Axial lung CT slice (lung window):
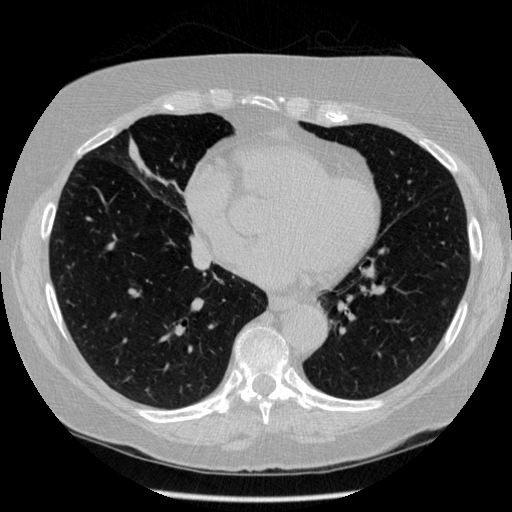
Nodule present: no